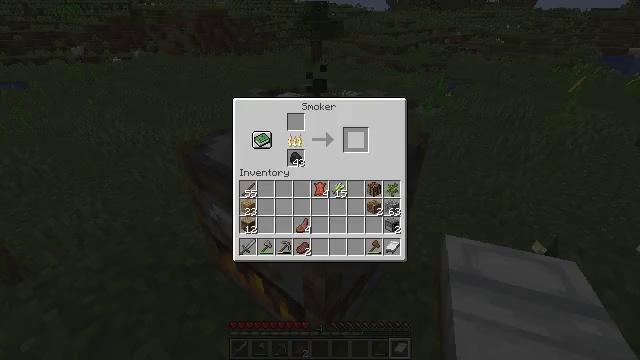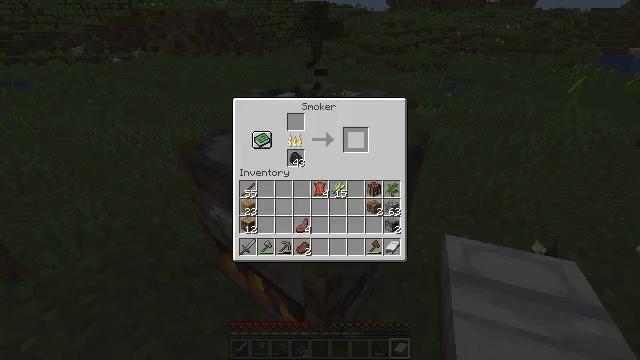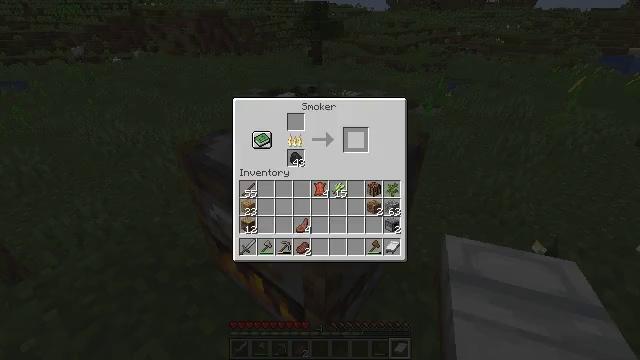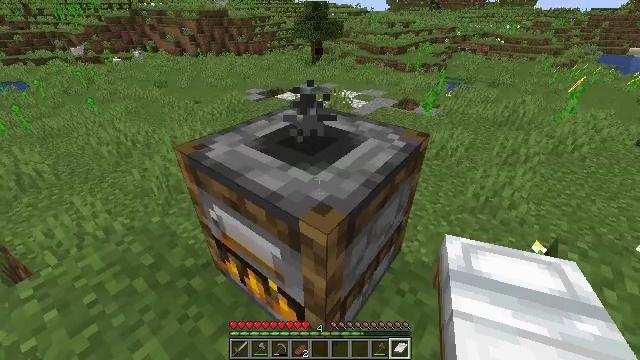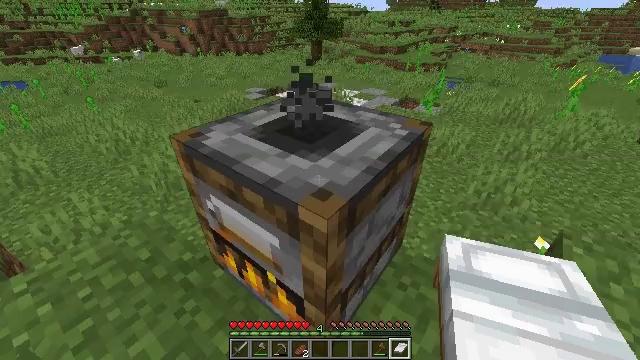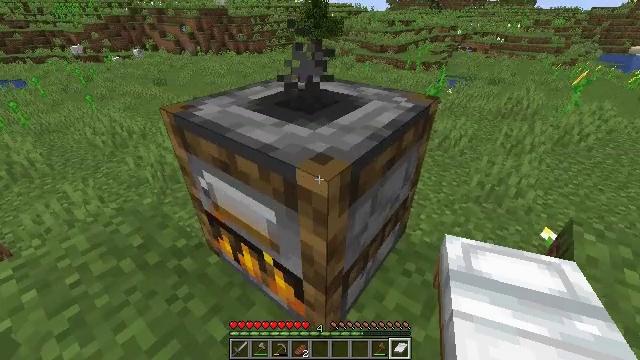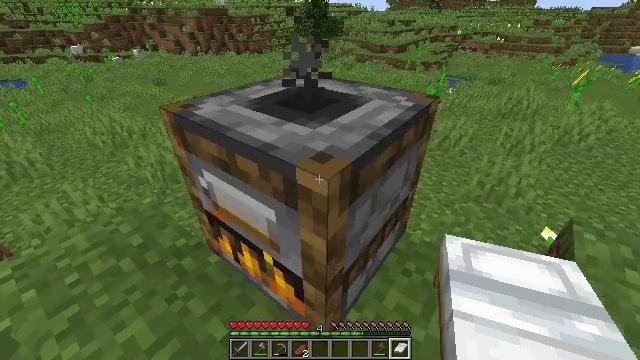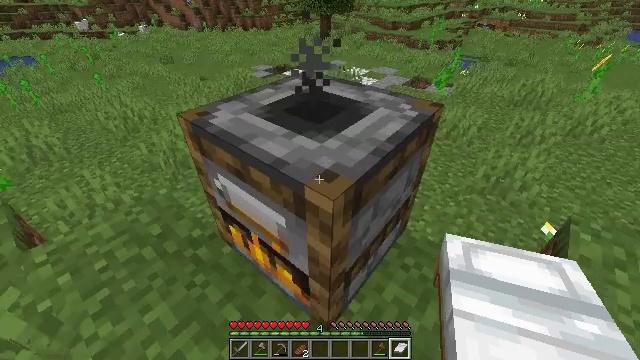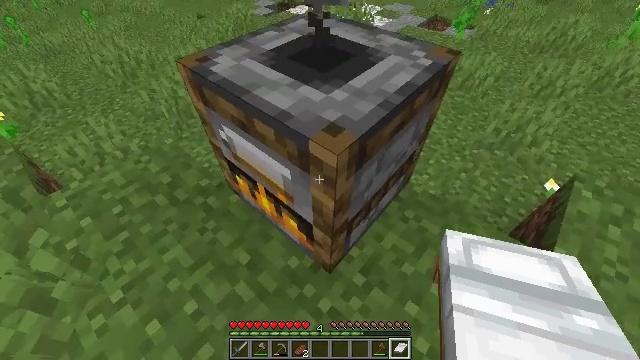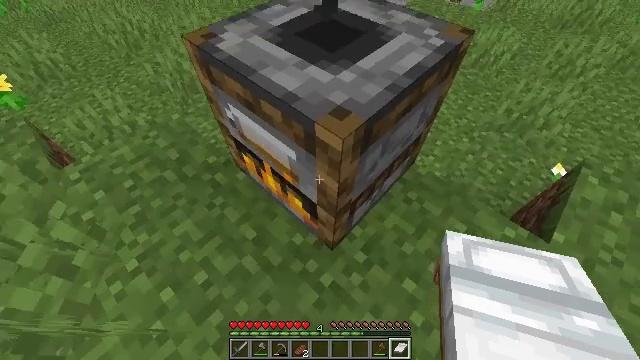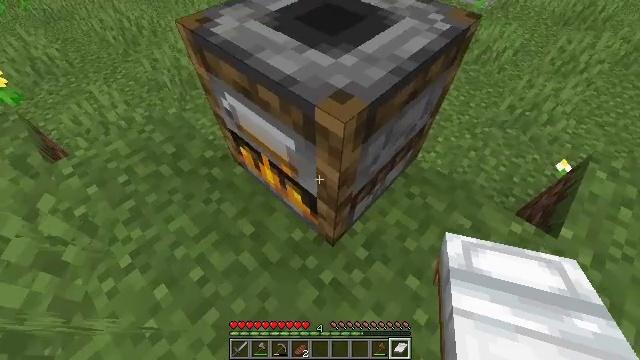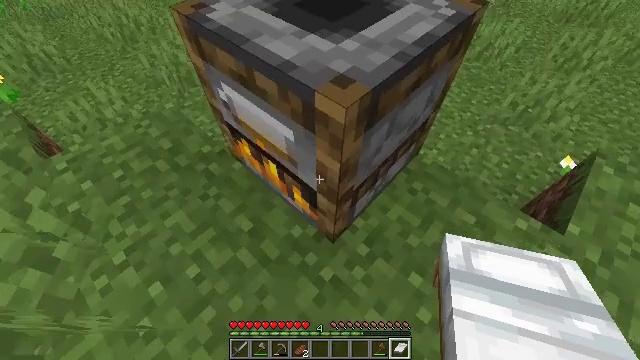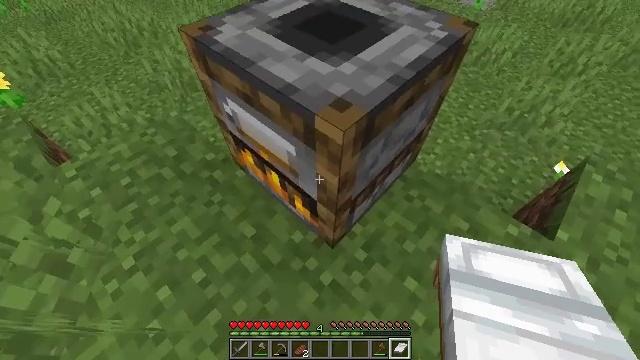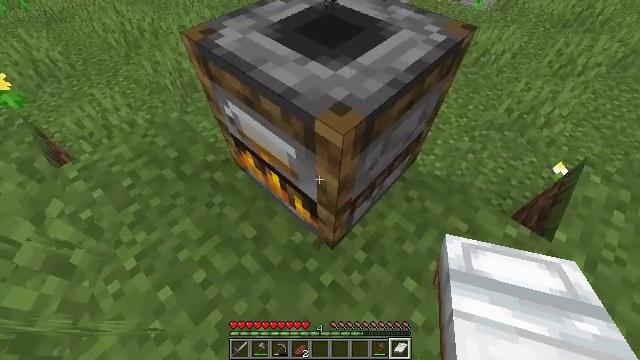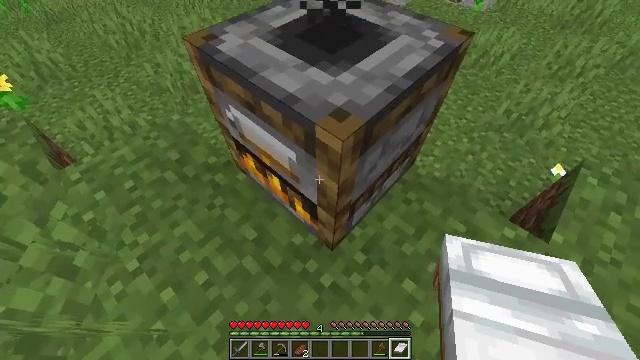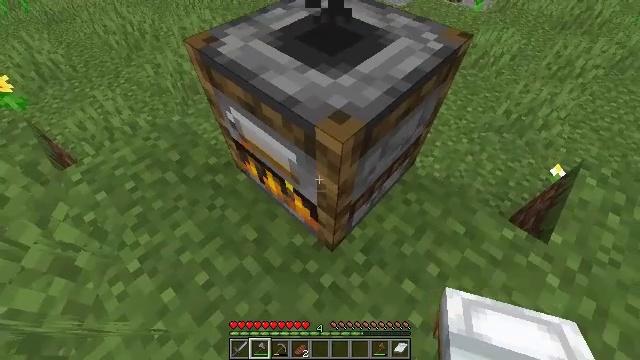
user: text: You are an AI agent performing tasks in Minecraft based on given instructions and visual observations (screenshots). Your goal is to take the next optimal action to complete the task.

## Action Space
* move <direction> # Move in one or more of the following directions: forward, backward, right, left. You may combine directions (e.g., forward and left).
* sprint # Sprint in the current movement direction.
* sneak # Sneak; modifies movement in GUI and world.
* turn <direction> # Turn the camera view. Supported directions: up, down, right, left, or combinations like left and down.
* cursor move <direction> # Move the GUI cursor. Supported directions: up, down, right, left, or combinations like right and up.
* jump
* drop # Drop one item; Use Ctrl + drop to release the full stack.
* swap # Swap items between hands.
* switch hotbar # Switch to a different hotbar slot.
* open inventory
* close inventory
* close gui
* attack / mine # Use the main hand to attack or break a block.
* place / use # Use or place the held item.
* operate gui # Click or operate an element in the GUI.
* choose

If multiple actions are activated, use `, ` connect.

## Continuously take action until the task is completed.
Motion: motion action
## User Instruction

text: Reclaim the smoker from the setup.
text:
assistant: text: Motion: sneak, open gui
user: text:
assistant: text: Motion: sneak
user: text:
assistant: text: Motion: sneak
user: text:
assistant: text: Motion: sneak, close gui
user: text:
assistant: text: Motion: open inventory
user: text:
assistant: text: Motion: open inventory
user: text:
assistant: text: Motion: turn left and down
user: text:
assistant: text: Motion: turn left and down
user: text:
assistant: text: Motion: turn left and down
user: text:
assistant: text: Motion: no_op
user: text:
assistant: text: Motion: no_op
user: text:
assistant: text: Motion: no_op
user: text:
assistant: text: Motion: no_op
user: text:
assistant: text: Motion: no_op
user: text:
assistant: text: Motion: switch to hotbar 2
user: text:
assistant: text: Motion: switch to hotbar 2
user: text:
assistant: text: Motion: turn right and up, switch to hotbar 2
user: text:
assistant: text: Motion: turn right and up, switch to hotbar 2
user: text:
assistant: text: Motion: turn up, switch to hotbar 2
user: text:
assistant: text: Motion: attack / mine
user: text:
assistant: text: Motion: attack / mine, switch to hotbar 3
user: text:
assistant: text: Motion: attack / mine, switch to hotbar 3
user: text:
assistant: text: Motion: attack / mine, switch to hotbar 3
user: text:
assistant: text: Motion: attack / mine
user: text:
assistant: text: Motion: attack / mine
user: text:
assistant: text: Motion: attack / mine
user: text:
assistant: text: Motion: turn up, attack / mine
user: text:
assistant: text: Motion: turn left and up, attack / mine
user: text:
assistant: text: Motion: attack / mine
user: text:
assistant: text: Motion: attack / mine